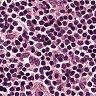
Metastatic tissue present: no